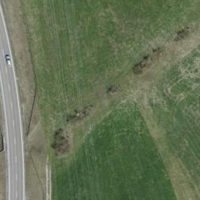
EUNIS habitat code: 52
Species observed at this site:
Chorthippus biguttulus